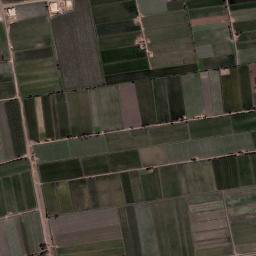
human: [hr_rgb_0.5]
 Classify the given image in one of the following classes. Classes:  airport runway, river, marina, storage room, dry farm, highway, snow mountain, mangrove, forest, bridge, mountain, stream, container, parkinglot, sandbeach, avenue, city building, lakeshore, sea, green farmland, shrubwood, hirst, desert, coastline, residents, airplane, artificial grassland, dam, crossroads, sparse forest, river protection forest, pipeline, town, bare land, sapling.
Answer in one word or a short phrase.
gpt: green farmland